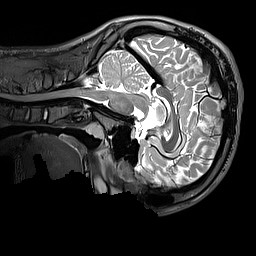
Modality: T2w
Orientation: sagittal
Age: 13
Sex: male
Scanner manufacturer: siemens
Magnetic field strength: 3 T
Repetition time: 3.2 s
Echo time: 0.408 s